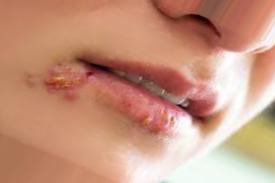
Condition: Mouth Ulcer